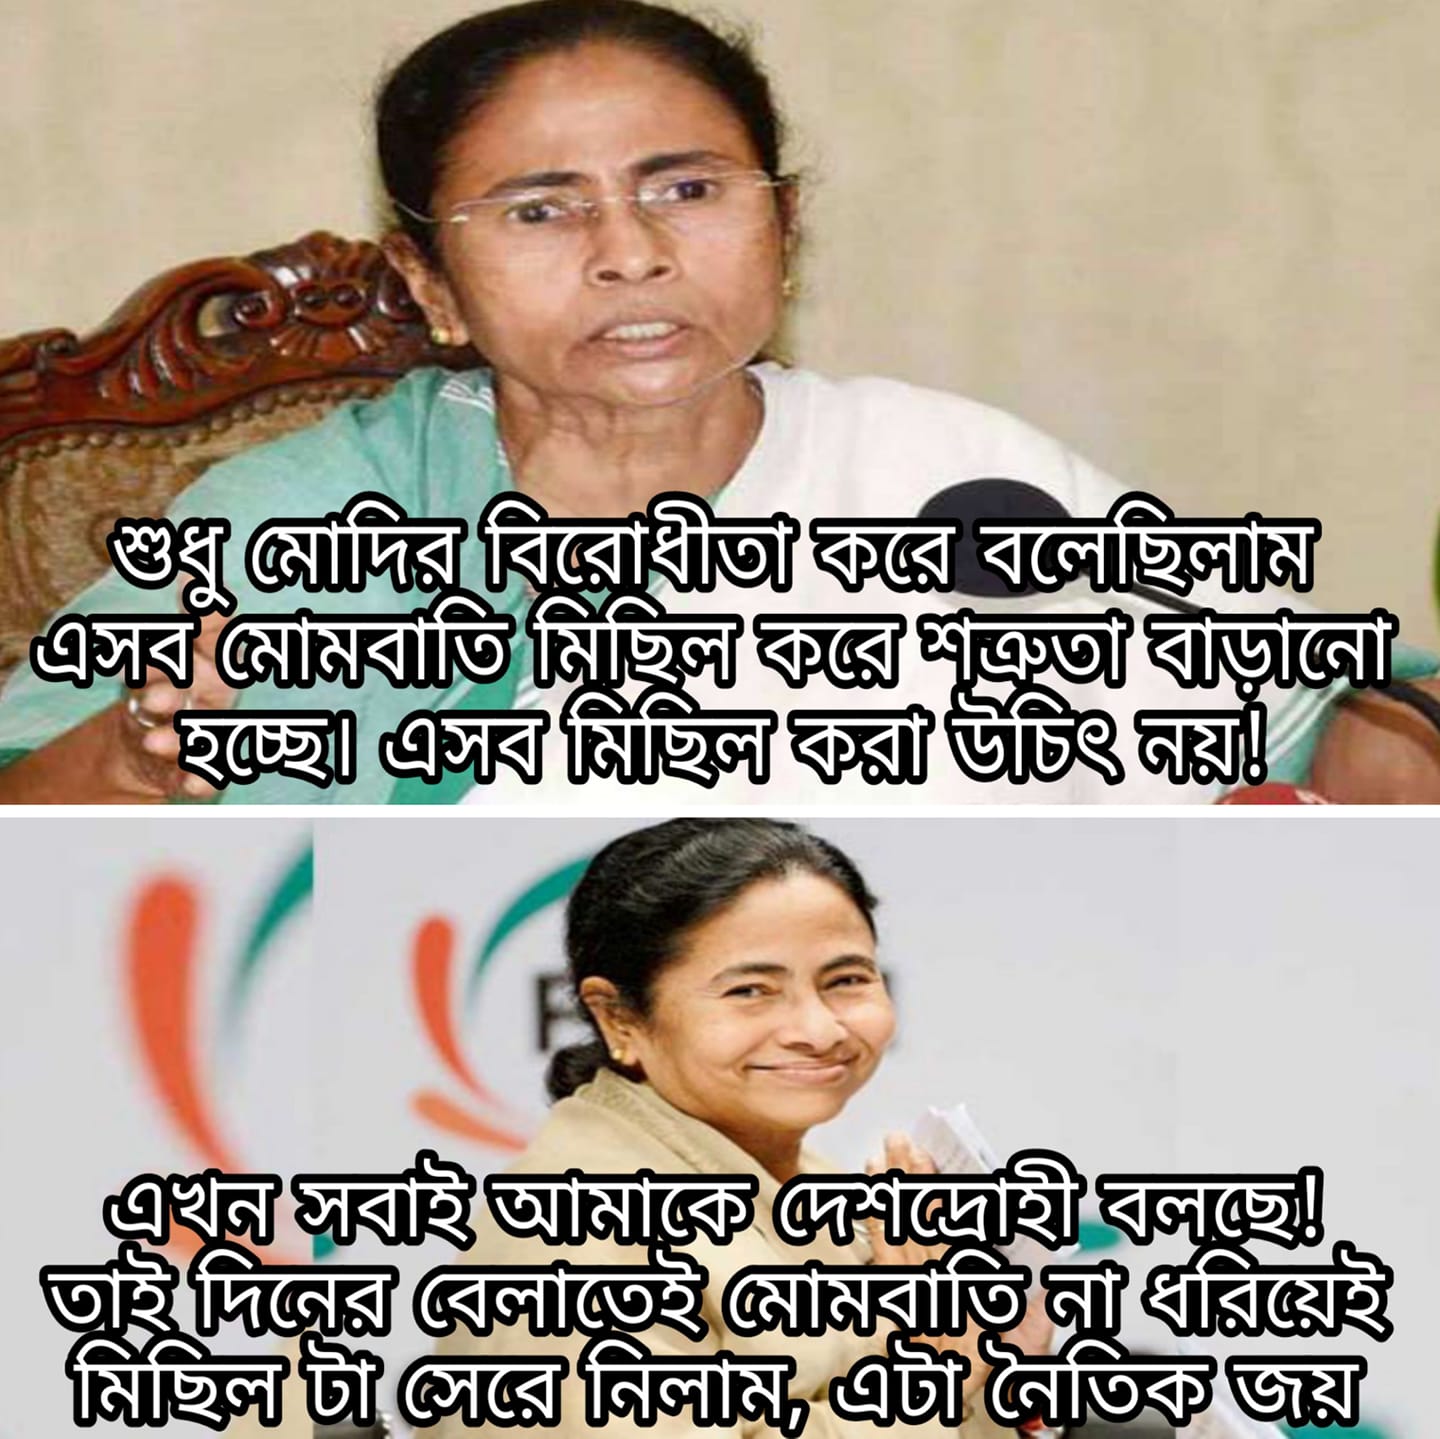
Caption: শুধু মোদির বিরোধীতা করে বলেছিলাম এসব মোমবাতি মিছিল কতে শত্রুতা বাড়ানো হচ্ছে ।   এসব মিছিল করা উচিৎ নয় ।    এখন সবাই আমাকে দেশদ্রোহী বলছে !  তাই দিনের বেলাতেই মোমবাতি না ধরিয়েই মিছিল টা সেরে নিলাম, এটা নৈতিক জয়
Label: hate